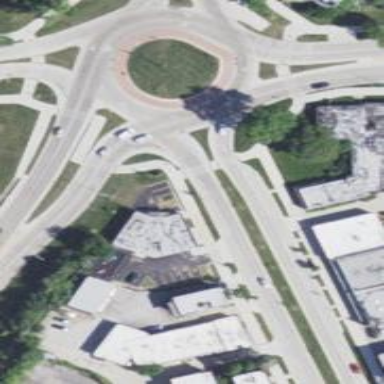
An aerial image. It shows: Footway with uncontrolled crossing that includes traffic island.